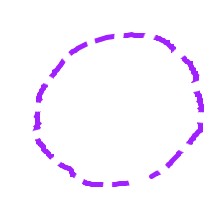
Shape: circle